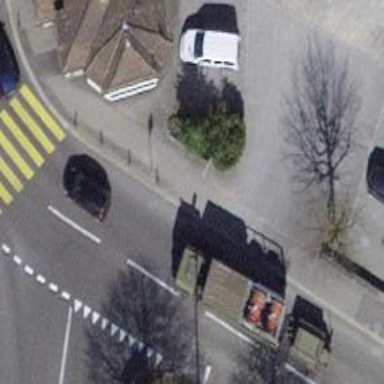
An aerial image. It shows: Sidewalk.